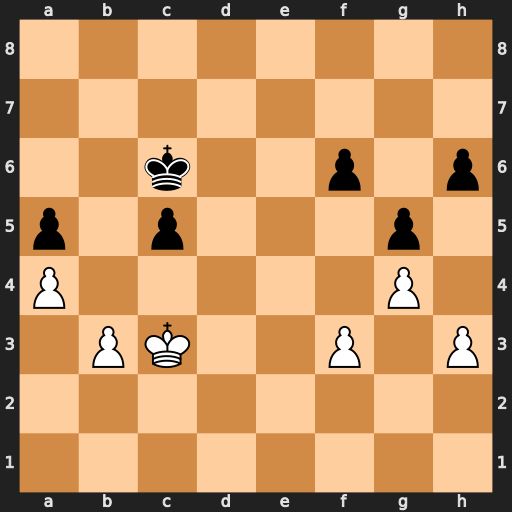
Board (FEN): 8/8/2k2p1p/p1p3p1/P5P1/1PK2P1P/8/8
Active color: w
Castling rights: -
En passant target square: -
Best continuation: Kc4 Kb6 Kd5 Kc7 Kxc5